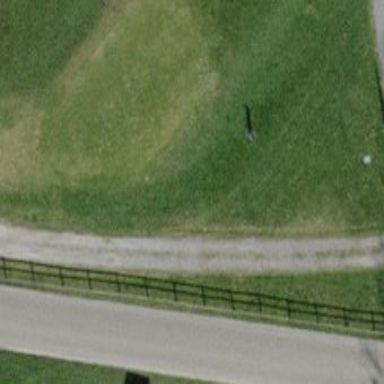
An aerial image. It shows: Golf tee on grassy land.